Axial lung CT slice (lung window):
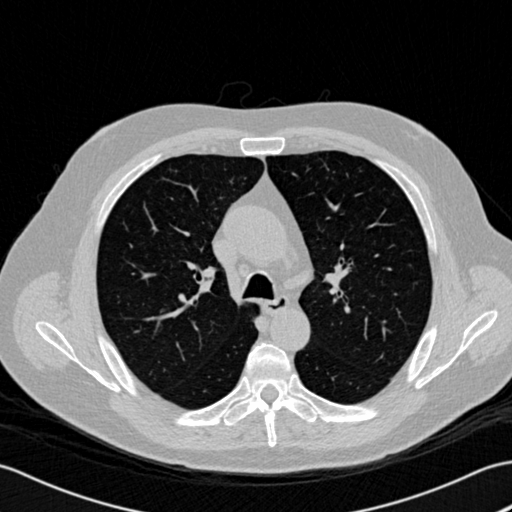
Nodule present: no